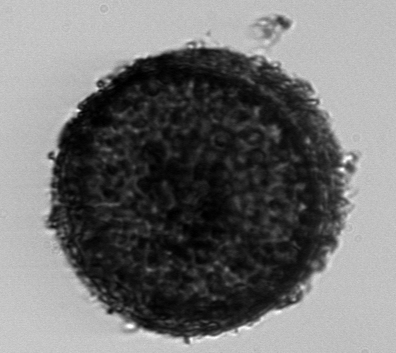
Label: Coscinodiscus